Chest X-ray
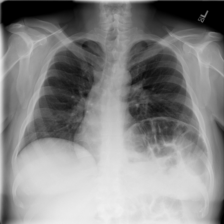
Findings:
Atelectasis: negative
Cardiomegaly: negative
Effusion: negative
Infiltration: negative
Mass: negative
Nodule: negative
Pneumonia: negative
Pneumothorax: negative
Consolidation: negative
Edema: negative
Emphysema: negative
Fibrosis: negative
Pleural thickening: negative
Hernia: negative